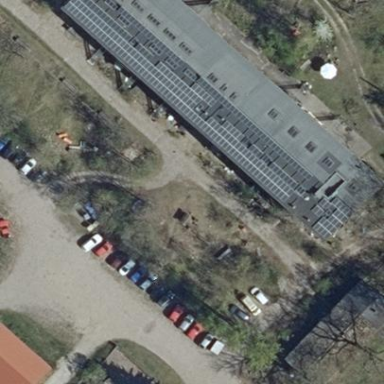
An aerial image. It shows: Small solar photovoltaic panel generator inside building.